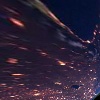
Label: land